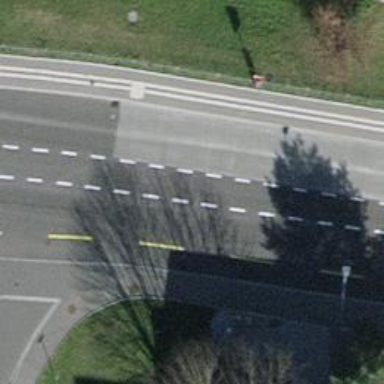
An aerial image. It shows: Public transport stop position.